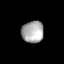
Tissue: lung
Cell type: T cells
Senescence score: 0.1978
Nuclear area (px): 468
Mean DAPI intensity: 170.156